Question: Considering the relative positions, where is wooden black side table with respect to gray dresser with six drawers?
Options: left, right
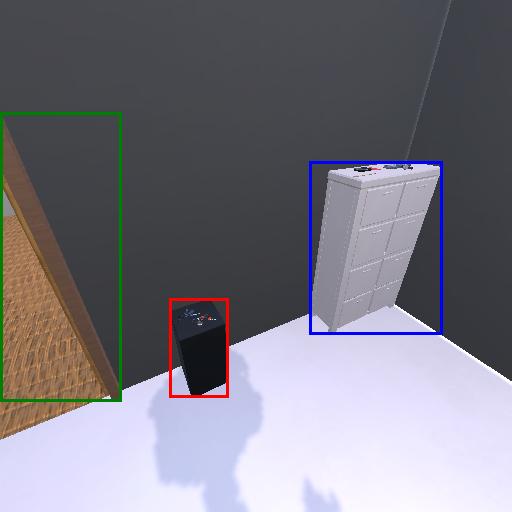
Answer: left